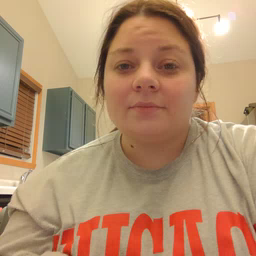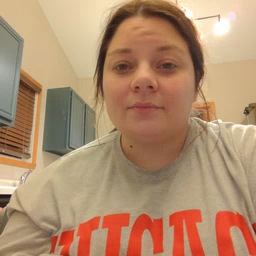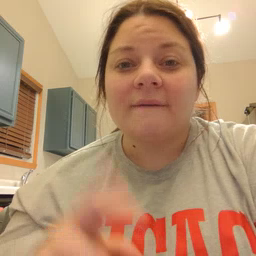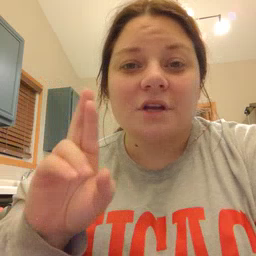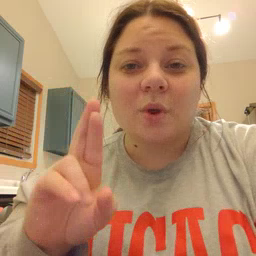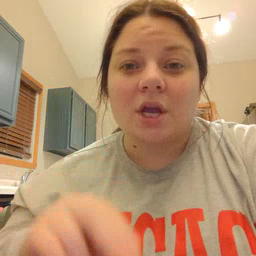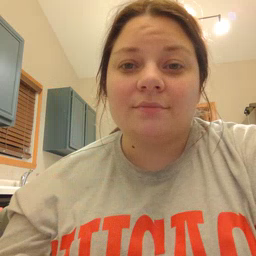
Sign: refrigerator